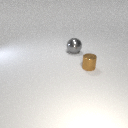
large gray metal sphere behind small brown metal cylinder